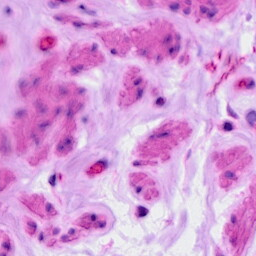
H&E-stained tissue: Ovarian